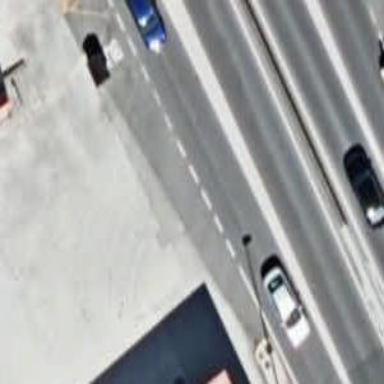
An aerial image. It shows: Secondary link road with asphalt surface.